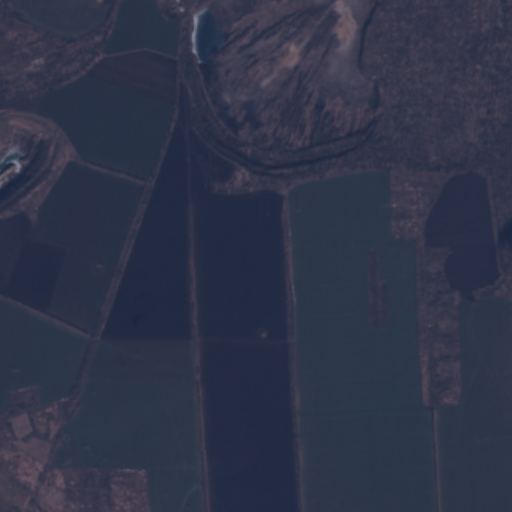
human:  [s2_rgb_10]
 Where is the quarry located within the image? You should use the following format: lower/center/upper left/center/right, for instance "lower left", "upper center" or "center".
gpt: The quarry is located in the left of the image.
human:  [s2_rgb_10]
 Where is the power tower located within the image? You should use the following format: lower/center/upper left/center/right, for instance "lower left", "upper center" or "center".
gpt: There is no power tower in the image.